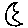
Label: moon